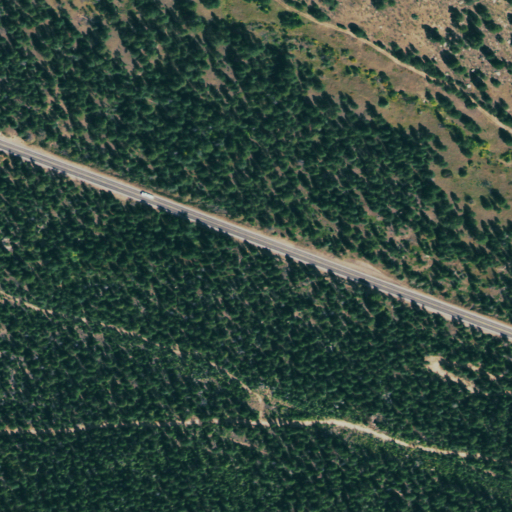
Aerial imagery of gap in Colorado named Park Hill containing evergreen forest, shrub, low intensity development, open development, medium intensity development, and woody wetlands